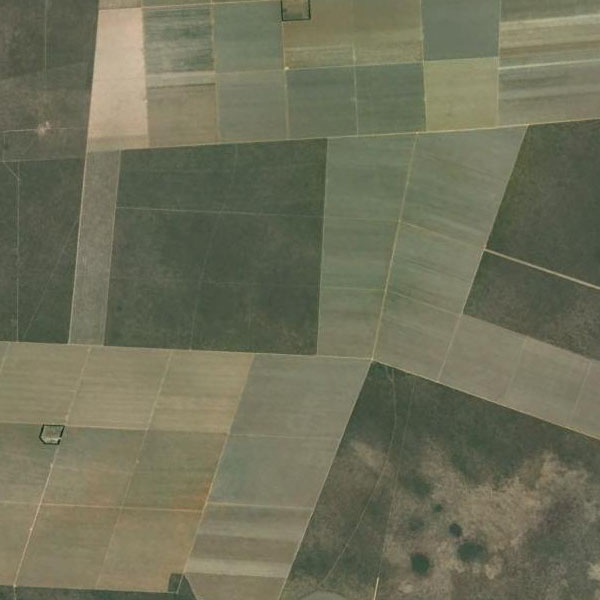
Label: Farmland